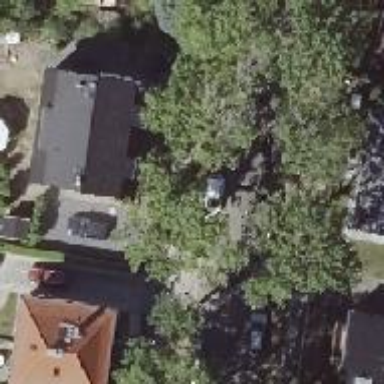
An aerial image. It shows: Driveway.